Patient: sex M, age 51
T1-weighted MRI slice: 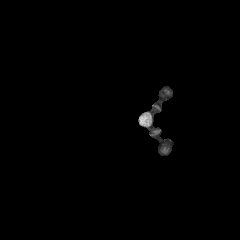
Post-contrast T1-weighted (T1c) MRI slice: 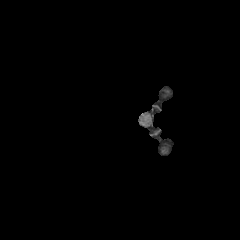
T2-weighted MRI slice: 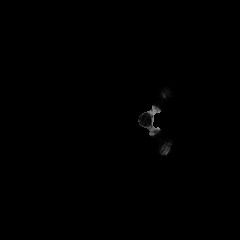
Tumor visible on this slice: no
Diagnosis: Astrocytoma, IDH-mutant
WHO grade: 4